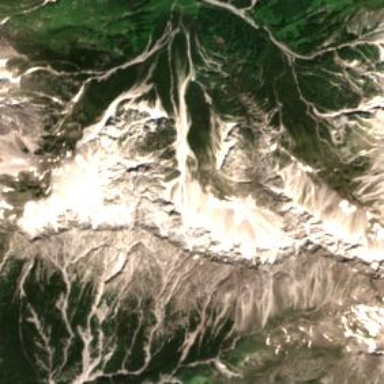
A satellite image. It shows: Majestic peak in the wilderness.